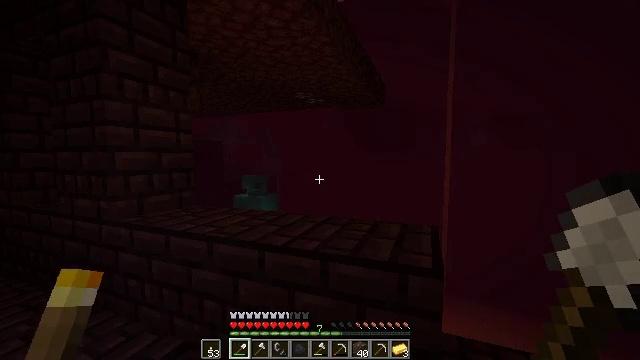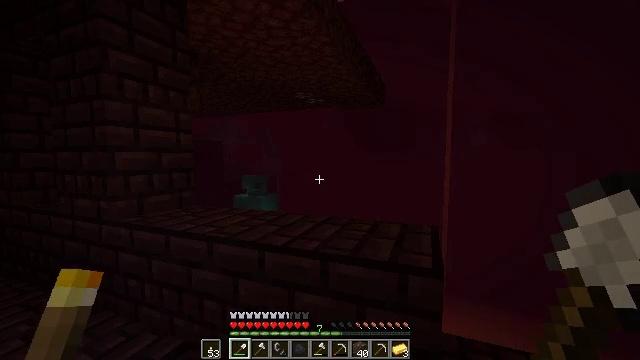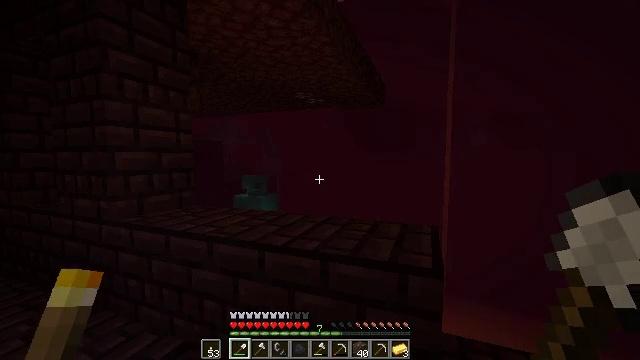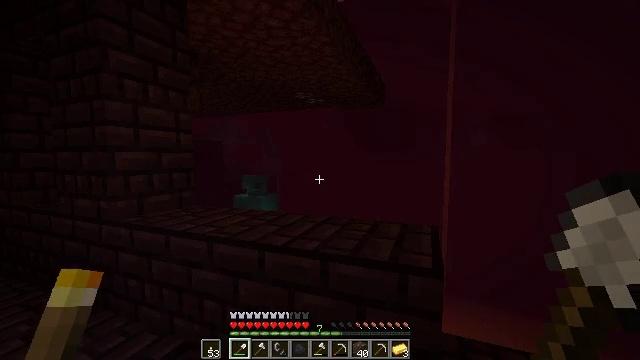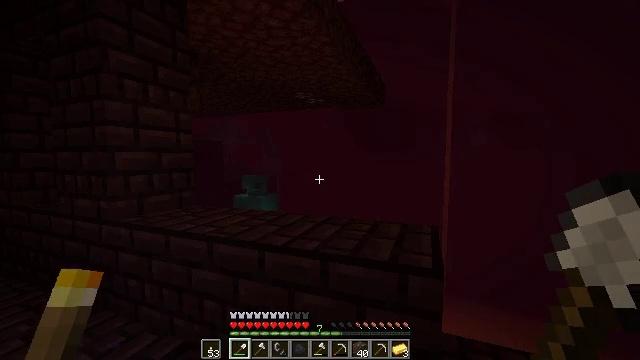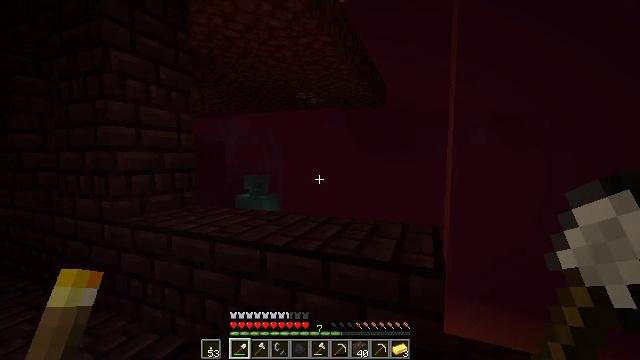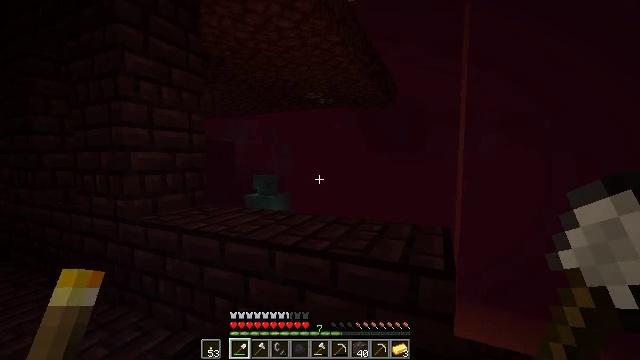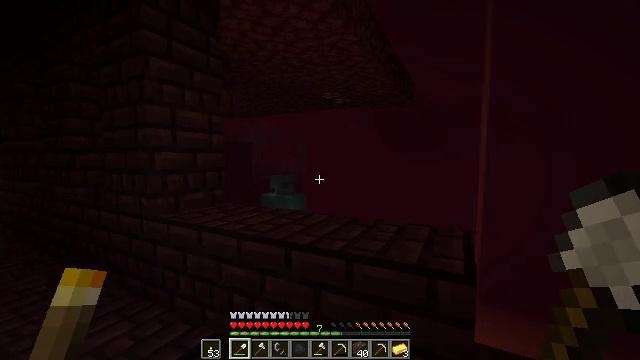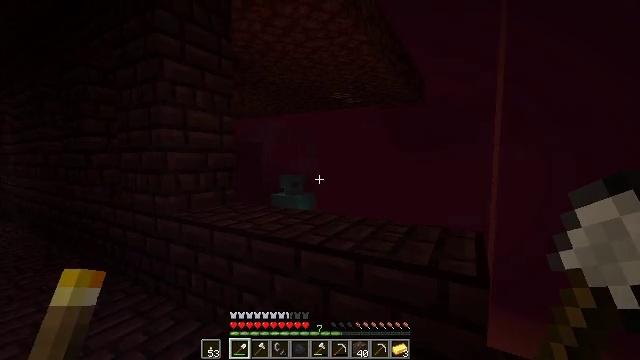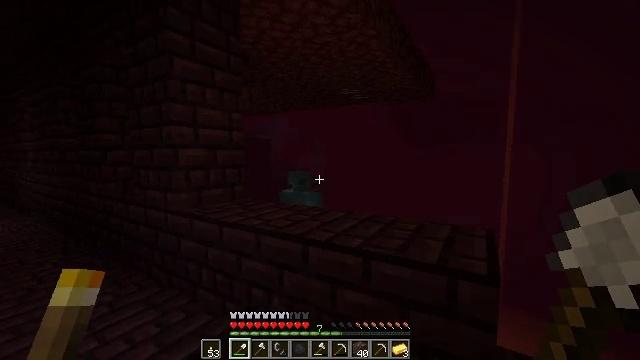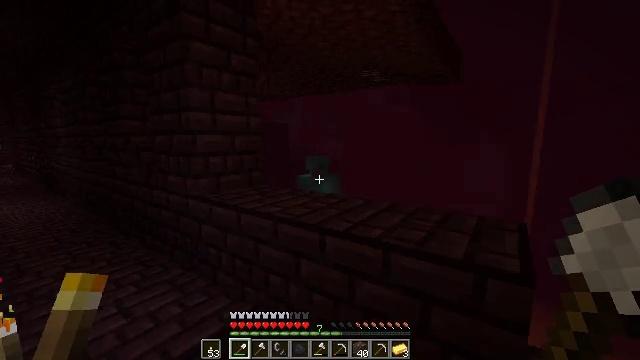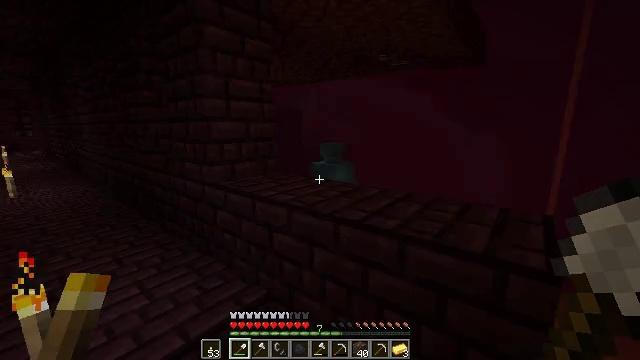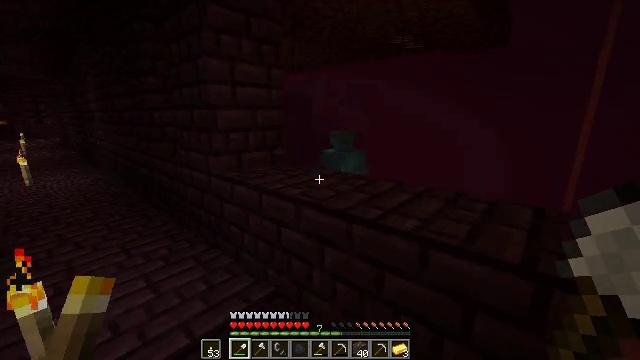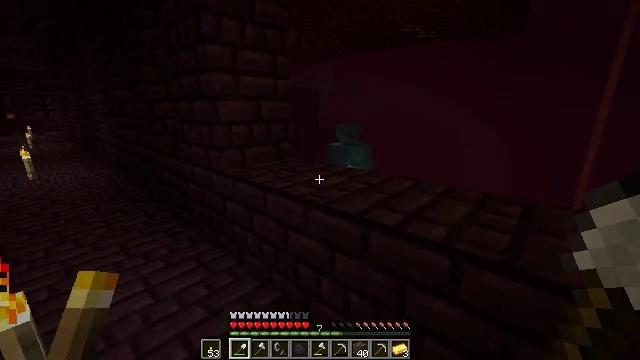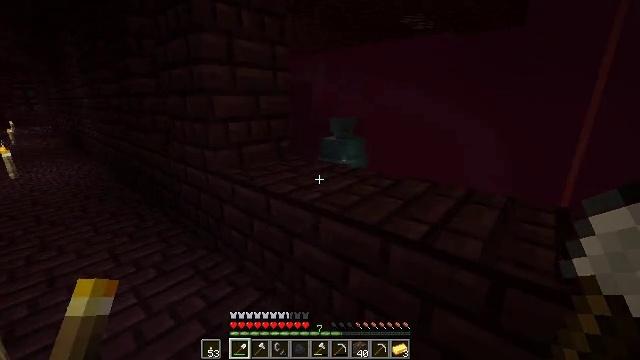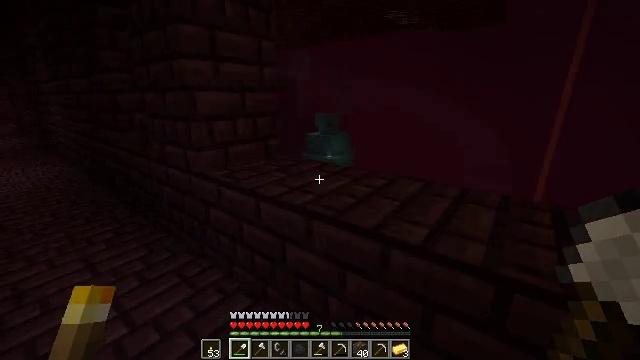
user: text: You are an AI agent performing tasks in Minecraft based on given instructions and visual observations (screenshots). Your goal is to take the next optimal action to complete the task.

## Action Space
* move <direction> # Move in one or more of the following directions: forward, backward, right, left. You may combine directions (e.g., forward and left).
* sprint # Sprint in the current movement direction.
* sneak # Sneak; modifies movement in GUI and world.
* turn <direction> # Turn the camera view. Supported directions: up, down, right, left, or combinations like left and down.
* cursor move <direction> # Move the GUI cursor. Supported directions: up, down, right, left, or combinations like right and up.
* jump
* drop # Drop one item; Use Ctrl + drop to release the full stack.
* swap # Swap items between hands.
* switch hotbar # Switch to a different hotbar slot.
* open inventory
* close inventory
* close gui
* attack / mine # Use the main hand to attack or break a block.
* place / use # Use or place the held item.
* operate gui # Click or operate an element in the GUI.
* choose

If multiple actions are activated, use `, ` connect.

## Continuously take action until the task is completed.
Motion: motion action
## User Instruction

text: Hunt the magma cube.
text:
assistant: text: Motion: no_op
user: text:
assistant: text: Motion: no_op
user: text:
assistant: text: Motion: no_op
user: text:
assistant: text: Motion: no_op
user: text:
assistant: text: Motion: no_op
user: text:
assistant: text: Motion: turn left
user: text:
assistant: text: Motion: turn left
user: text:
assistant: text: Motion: turn left
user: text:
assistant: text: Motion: turn left
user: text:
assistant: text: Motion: move forward, turn left and down
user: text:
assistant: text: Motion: move forward, turn left and down
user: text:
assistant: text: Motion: move forward, turn left and down
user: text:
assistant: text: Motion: move forward and move left, turn left and down
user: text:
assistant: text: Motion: move forward and move left, turn right and down
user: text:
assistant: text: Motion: move forward and move left, turn right
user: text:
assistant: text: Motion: move forward and move left, turn right and down
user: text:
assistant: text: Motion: move forward, turn right and down
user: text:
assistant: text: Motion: turn right and down
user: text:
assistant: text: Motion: turn right
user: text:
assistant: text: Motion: no_op
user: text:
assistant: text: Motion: no_op
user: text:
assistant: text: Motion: no_op
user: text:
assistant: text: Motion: no_op
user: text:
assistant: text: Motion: turn left and down
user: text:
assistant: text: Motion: turn left and down
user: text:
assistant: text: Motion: turn down
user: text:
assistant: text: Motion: turn right and down
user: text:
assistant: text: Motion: turn right and down
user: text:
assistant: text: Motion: turn right and down
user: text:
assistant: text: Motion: turn right and down